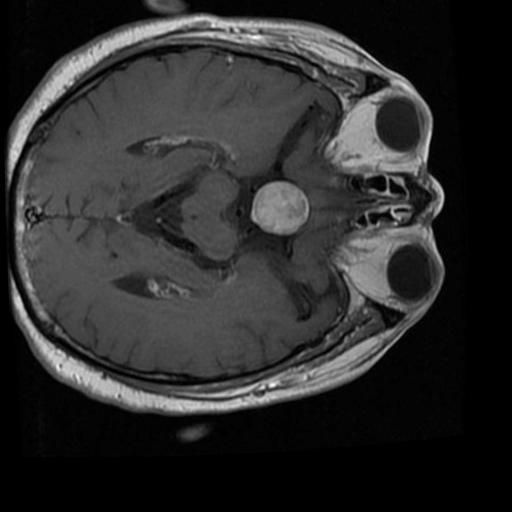
Label: brain_tumor